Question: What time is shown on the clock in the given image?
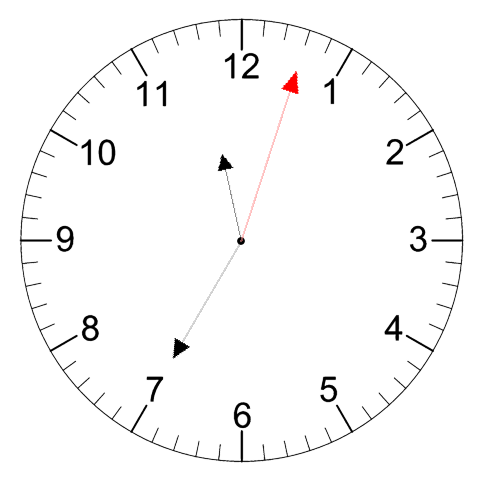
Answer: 11:35:03